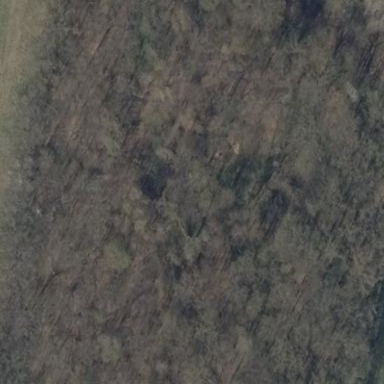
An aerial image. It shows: Beautiful woodland area.